Question: I am following a tutorial "Export data from sql server database to excel in wpf". Now I can achieve the function successfully. But in the exported Excel file, there is no column names (database column headers like CustomerId, CustomerName, city, postcode, telephoneNo...)
.
How can I get this feature? Also, how can I open a SaveAs dialogue? Thanks. The following is my code:
'''
private void button1_Click(object sender, RoutedEventArgs e)
{
string sql = null;
string data = null;
int i = 0;
int j = 0;
Microsoft.Office.Interop.Excel.Application xlApp;
Microsoft.Office.Interop.Excel.Workbook xlWorkBook;
Microsoft.Office.Interop.Excel.Worksheet xlWorkSheet;
object misValue = System.Reflection.Missing.Value;
xlApp = new Microsoft.Office.Interop.Excel.Application();
xlWorkBook = xlApp.Workbooks.Add(misValue);
xlWorkSheet = (Microsoft.Office.Interop.Excel.Worksheet)xlWorkBook.Worksheets.get_Item(1);
SqlConnection cnn = new SqlConnection();
cnn.ConnectionString = @"Data Source=.\sqlexpress;Initial Catalog=Client;Integrated Security=SSPI;";
cnn.Open();
sql = "select * from Customers";
SqlDataAdapter dscmd = new SqlDataAdapter(sql, cnn);
DataSet ds = new DataSet();
dscmd.Fill(ds);
for (i = 0; i <= ds.Tables[0].Rows.Count - 1; i++)
{
for (j = 0; j <= ds.Tables[0].Columns.Count - 1; j++)
{
data = ds.Tables[0].Rows[i].ItemArray[j].ToString();
xlWorkSheet.Cells[i + 1, j + 1] = data;
}
}
xlWorkBook.Close(true, misValue, misValue);
xlApp.Quit();
releaseObject(xlWorkSheet);
releaseObject(xlWorkBook);
releaseObject(xlApp);
}
private void releaseObject(object obj)
{
try
{
System.Runtime.InteropServices.Marshal.ReleaseComObject(obj);
obj = null;
}
catch (Exception ex)
{
obj = null;
MessageBox.Show("Exception Occured while releasing object " + ex.ToString());
}
finally
{
GC.Collect();
}
}
'''
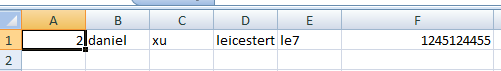
Answer: I'm not an expert in this, but I believe that you can use an underscore character (_) in a 'Range' object to select or edit a column header:
'''
xlWorkSheet.Range["A1", _].Value2 = "Heading for first column";
'''